Question: We're configuring SSO for our web app for a customer, but unfortunately we don't have access to the domain controller (one more reason why we don't do more experimenting to check our assumptions). So, we asked to run 'ktpass.exe' and prepare '.ktpass' file to use for our server configuration.
The issue we are facing is "specified version of key is not available".
I looked up the keytab file (knvo = 5), and checked out the traffic with Wireshark on our web server:

As you can see, kvno = 1 in 'AP-REQ' ticket. I suppose that it's the right ticket to check kvno version.
I know there're compatibility issues with Windows 2000 domain ('/kvno 1' must be used for Windows 2000 domain compatibility), but we are said to deal with Windows 2008R2 server (and I can see the value 'msDS-Behavior-Version = 4' for our domain controller, which matches 2008R2!).
Is there anything like W2K domain mode we are facing with?
Would explicit kvno=1 help to resolve the issue? I.e., 'ktpass.exe [..] /kvno 1'
### EDIT #1
The problem was about incorrectly specified SPN. It was HTTP/computer_name@DOMAIN.COM instead of using fully-qualified domain name. This would only work if WINS were enabled, but it turned out it wasn't.
After generating keytab with the correct SPN, everything works fine, and kvno sent according to actual account value.
Will kindly accept answer that explains the effect I observed.
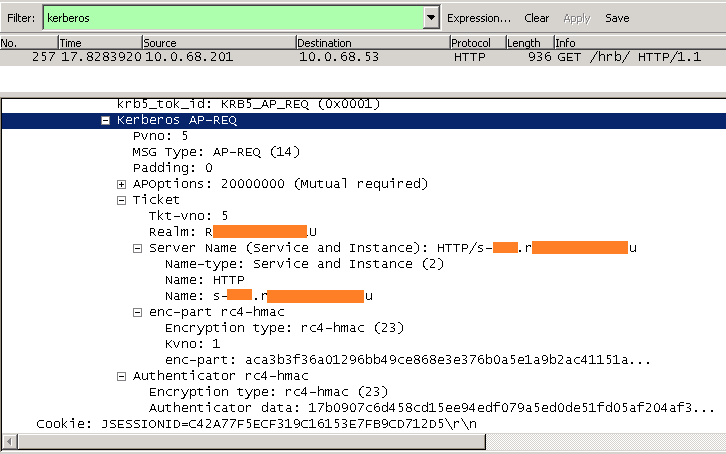
Answer: I do not know the internals well, but MIT Kerberos clients <URL> to canonicalize the hostname. In my experience if the name does not resolve it does affect Kerberos auth. When I setup service accounts for SQL Server to do Kerberos I always have to register an SPN with the host name and the fully qualified domain name because different SQL components seem to use different resolution methods.
In a very basic network topology WINS would be able to resolve the name. Even without WINS though, the NetBIOS service would be able to resolve the hostname. WINS and NetBIOS rely heavily on broadcasts, so if your webserver is on a different subnet, NetBIOS name resolution would fail, and WINS too if not configured correctly. Also Windows need to use the TCP/IP NetBIOS Helper service.